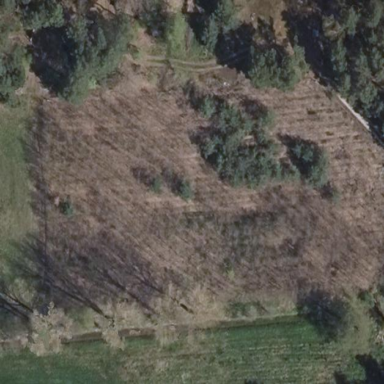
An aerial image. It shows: Forest area.